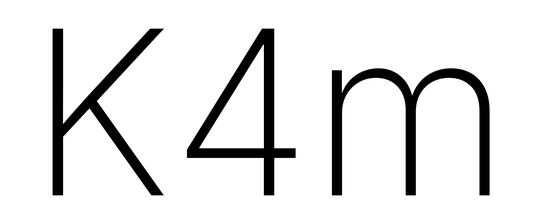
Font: Inter_ExtraLight